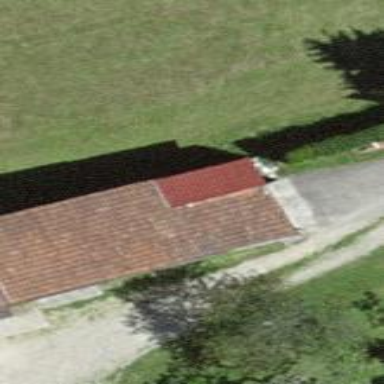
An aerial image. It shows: Garage.